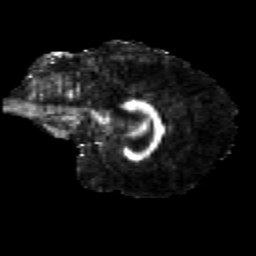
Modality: FA
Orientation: sagittal
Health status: healthy
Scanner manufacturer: siemens
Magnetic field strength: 3 T
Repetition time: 12 s
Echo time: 0.092 s